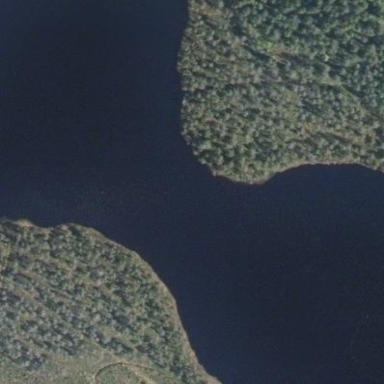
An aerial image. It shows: Lake with natural water.